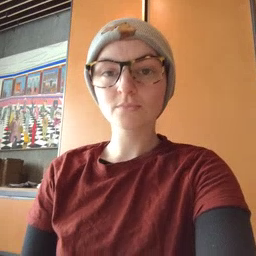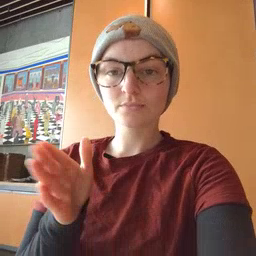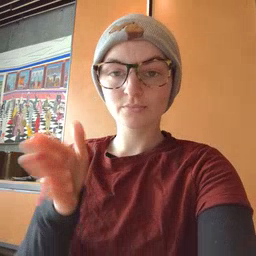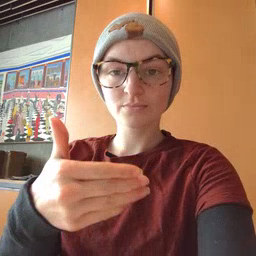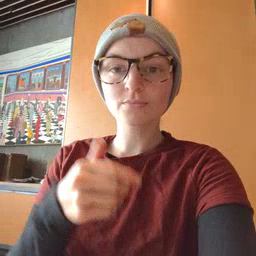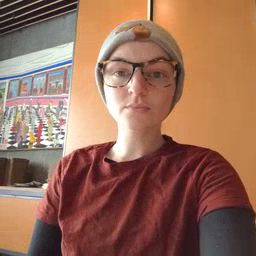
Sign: room